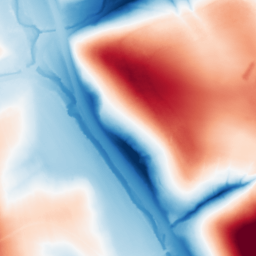
Category: classical
Decomposition family: gaussian_anisotropic
Decomposition parameters: sigma_x: 50
sigma_y: 50
Upsampling method: cubic_mitchell
Upsampling parameters: scale: 8
Upsampling scale: 8